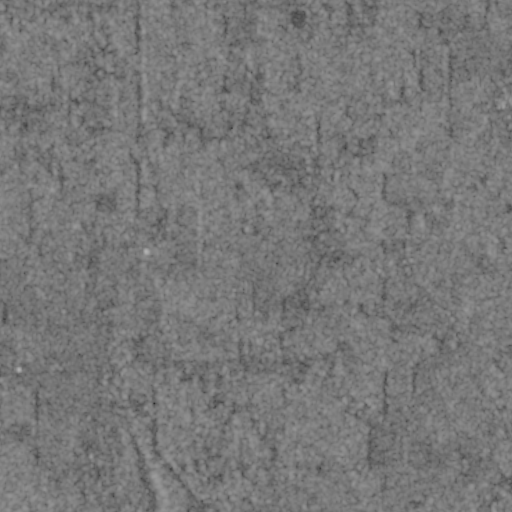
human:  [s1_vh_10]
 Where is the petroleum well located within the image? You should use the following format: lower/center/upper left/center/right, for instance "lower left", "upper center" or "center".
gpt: The petroleum well is located in the center right of the image.
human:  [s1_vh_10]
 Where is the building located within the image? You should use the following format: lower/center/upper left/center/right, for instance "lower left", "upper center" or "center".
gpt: The building is located in the upper right of the image.
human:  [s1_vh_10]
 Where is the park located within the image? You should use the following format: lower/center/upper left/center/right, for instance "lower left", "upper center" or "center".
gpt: There is no park in the image.

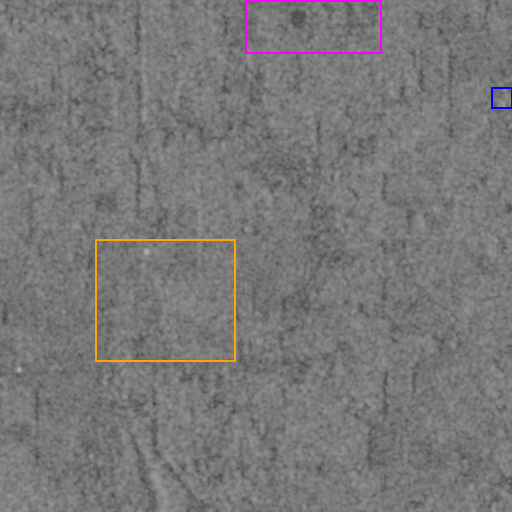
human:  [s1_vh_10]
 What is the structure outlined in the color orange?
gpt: The structure outlined in orange is a crop field.
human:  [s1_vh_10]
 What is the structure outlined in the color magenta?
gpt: The structure outlined in magenta is a park.
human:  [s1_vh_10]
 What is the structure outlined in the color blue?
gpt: The structure outlined in blue is a building.
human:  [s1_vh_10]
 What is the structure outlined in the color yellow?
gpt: There is no yellow outline.